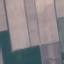
Land use / land cover class: AnnualCrop